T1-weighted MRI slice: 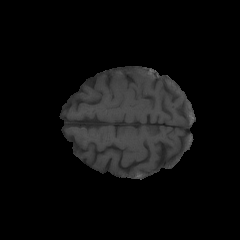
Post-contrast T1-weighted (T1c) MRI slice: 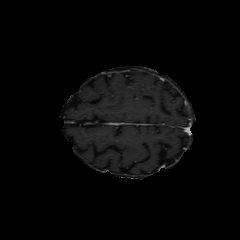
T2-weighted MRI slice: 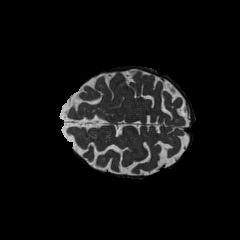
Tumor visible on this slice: no